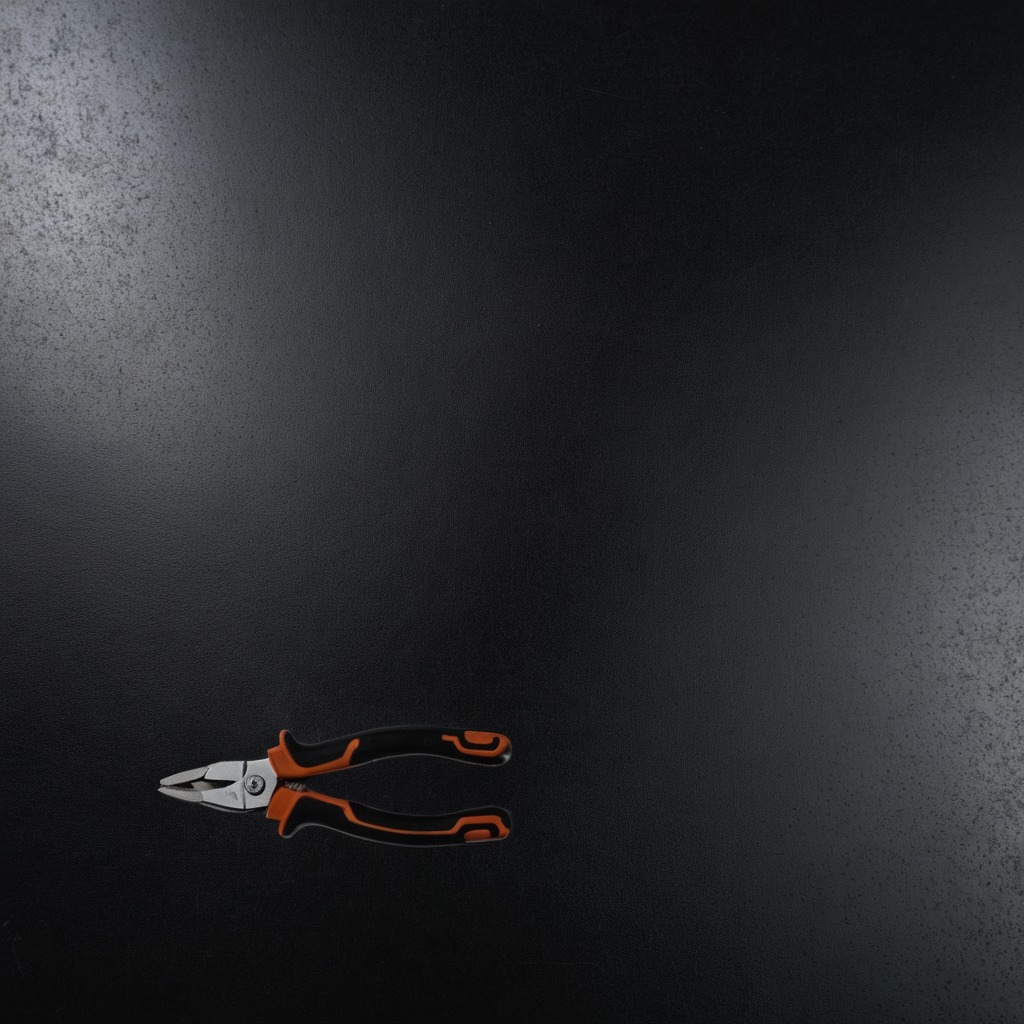
A plier is lying on the clean granite tabletop.